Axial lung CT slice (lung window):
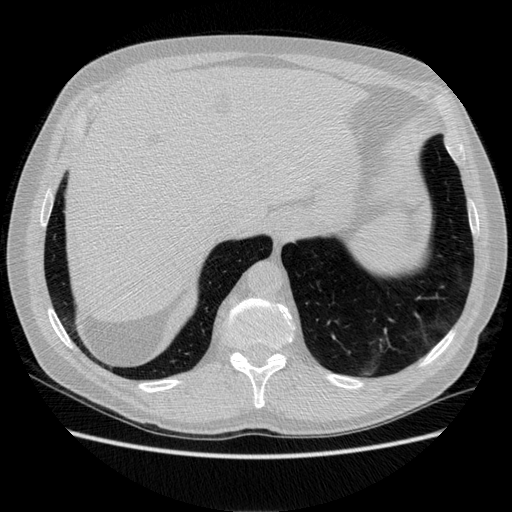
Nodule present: no